Question: I'm migrating from a TableView to a ListView in Titanium. One of the new requirements it that the list is grouped alphabetically into ListSections. I can think of a way that I can do this using just Javascript, by generating the ListView data and then outputting each one as an alphabetical group in a ListSection.
However, I'm trying to find a way to do this using Titanium Alloy with Data Binding and I can't find any examples online, even in the Titanium Kitchen Sink.
Here is what I have so far, I can get the data output in one ListSection:
'''
<ListView id="brandList">
<Templates>
<ItemTemplate name="template" id="template">
<View>
<ImageView bindId="image" class="programmeImage" />
<Label bindId="name" class="programmeTitle" />
<ImageView bindId="channel" class="channelBrand" />
</View>
</ItemTemplate>
</Templates>
<ListSection dataCollection="brands">
<ListItem template="template" name:text="{name}" image:image="{cached_image}" channel:image="{channel}" />
</ListSection>
</ListView>
'''
This outputs the list just fine and the data binding works great, but I have no idea of how to make a list section for each alphabetical group, as in the example image below. It this even possible using Alloy?

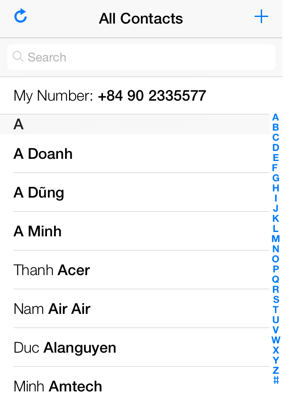
Answer: You can use Alloy for this, but you have to use create the sections and index in your controller.
Define the list view and its templates in the XML. We're not doing data binding here because we need to define sections in the controller.
'''
<Alloy>
<Window>
<ListView id="list" defaultItemTemplate="title">
<Templates>
<ItemTemplate name="title" height="50">
<Label bindId="title" class="title"/>
</ItemTemplate>
</Templates>
</ListView>
</Window>
</Alloy>
'''
You'll need a model to define your storage structure. You could leave off the id column and idAttribute -- I just grabbed some existing code that had those and didn't bother testing without them. I'm extending the collection with a method that will sort the collection automatically on fetch().
'''
exports.definition = {
config: {
columns: {
id: 'INTEGER PRIMARY KEY AUTOINCREMENT',
title: 'TEXT'
},
adapter: {
type: 'sql',
collection_name: 'info',
idAttribute: 'id'
}
},
extendCollection: function(Collection) {
_.extend(Collection.prototype, {
// Implement the comparator method,
// which is used to sort the collection
comparator : function(name) {
return name.get('title');
}
}); // end extend
return Collection;
}
};
'''
Here's how I created the functionality. I loop through an array of letters, which will be my index, creating the section for each letter if there are names that begin with that letter
'''
var info = Alloy.createCollection('info');
info.fetch();
var sections = [];
var sectionIndexArray = [];
var letters = ['a', 'b', 'c', 'd', 'e', 'f', 'g', 'h', 'i', 'j', 'k', 'l', 'm', 'n', 'o', 'p', 'q', 'r', 's', 't', 'u', 'v', 'w', 'x', 'y', 'z' ];
_.each(letters, function(letter) {
var data = info.filter(function(name) {
var n = name.get('title');
if(n.charAt(0).toLowerCase() === letter) {
return name;
}
});
if(data && data.length >0 ) {
var section = Ti.UI.createListSection();
var items = _.map(data, function(item) {
return { title: {text: item.get('title')}};
});
section.setItems(items);
sections.push(section);
sectionIndexArray.push({index: (sections.length -1 ), title: letter.toUpperCase() });
}
});
$.list.sections = sections;
$.list.sectionIndexTitles = sectionIndexArray;
$.index.open();
'''
Finally, you need to populate your collection. For my testing, I added the following to my alloy.js file. It could have been in the index.js.
'''
var firstLadies = [
"Adams, Abigail",
"Adams, Louisa Catherine",
"Arthur, Ellen Herndon",
"Bush, Barbara",
"Bush, Laura",
"Carter, Rosalynn",
"Cleveland, Frances Folsom",
"Clinton, Hillary Rodham",
"Coolidge, Grace Goodhue",
"Eisenhower, Mamie Doud",
"Fillmore, Abigail Powers",
"Ford, Betty",
"Garfield, Lucretia Rudolph",
"Grant, Julia Dent",
"Harding, Florence Kling",
"Harrison, Anna Tuthill Symmes",
"Harrison, Caroline Lavinia Scott",
"Harrison, Mary Lord",
"Hayes, Lucy Webb",
"Hoover, Lou Henry",
"Jackson, Rachel",
"Johnson, Eliza McCardle",
"Johnson, Lady Bird",
"Kennedy, Jacqueline",
"Lincoln, Mary Todd",
"Madison, Dolley",
"McKinley, Ida Saxton",
"Nixon, Pat",
"Obama, Michelle",
"Pierce, Jane Means",
"Polk, Sarah Childress",
"Reagan, Nancy",
"Roosevelt, Edith Kermit Carow",
"Roosevelt, Eleanor",
"Taft, Helen Herron",
"Truman, Bess Wallace",
"Van Buren, Hannah Hoes",
"Washington, Martha",
"Wilson, Edith Bolling Galt",
"Wilson, Ellen Axson"
];
if (!Ti.App.Properties.hasProperty('seeded')) {
for(var i=0,j=firstLadies.length;i<j;i++) {
Alloy.createModel('info', { title: firstLadies[i]}).save();
}
Ti.App.Properties.setString('seeded', 'yes');
}
'''